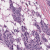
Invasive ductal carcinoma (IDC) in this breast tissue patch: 1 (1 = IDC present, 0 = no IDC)